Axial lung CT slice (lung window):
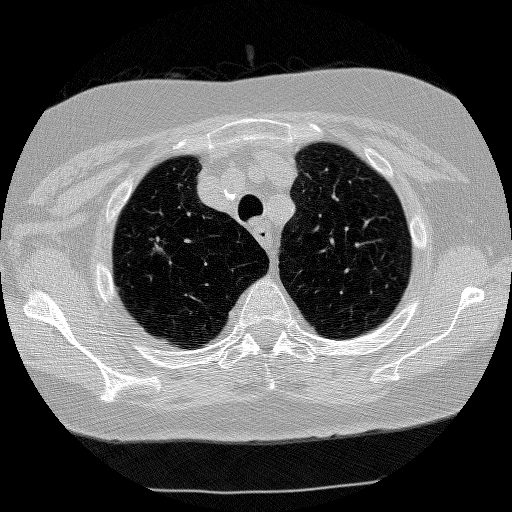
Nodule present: no